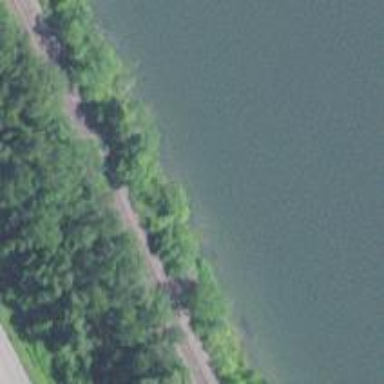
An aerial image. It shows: Railway track.